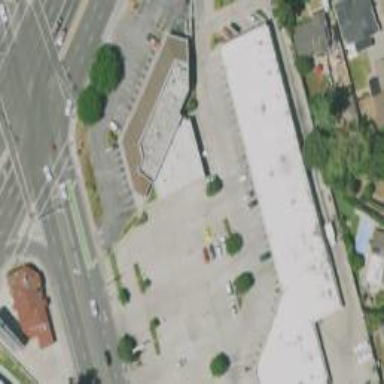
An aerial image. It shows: Convenience shop.